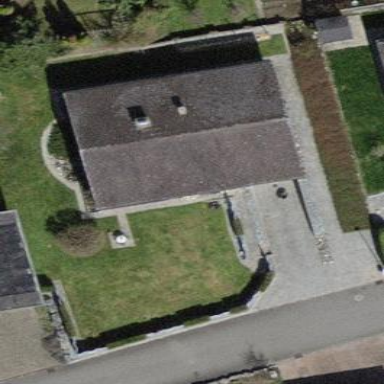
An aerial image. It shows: Building with tile roof.